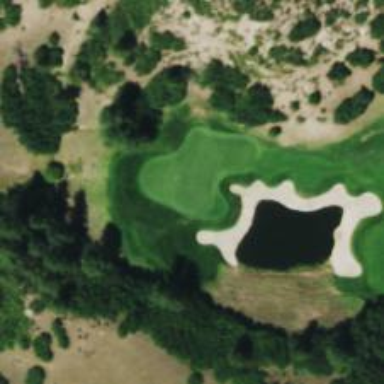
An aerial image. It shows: Golf hole.